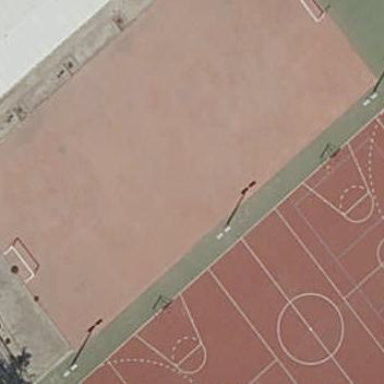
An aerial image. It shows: Futsal pitch for leisure land activities.